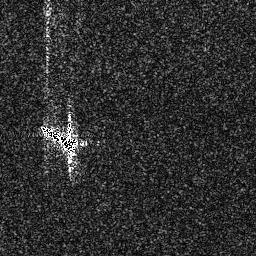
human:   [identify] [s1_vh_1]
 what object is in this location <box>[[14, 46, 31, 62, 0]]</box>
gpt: <ref>1 large ship at the left</ref>